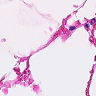
Metastatic tissue present: no